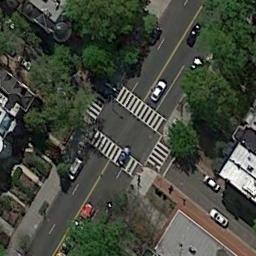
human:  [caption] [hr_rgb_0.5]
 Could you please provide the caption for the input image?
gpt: There are many trees near the intersection .

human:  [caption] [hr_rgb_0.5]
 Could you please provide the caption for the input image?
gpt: There are several moving vehicles on the road at the intersection, With many buildings and some trees around the intersection .

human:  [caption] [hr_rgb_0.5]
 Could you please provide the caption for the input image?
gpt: An intersection with some crosswalks is between some buildings and trees .

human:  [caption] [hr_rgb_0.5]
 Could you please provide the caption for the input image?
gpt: The color of the road is different in different directions at the intersection .

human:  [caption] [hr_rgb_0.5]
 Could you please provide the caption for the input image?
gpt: There are some green trees around the intersection .